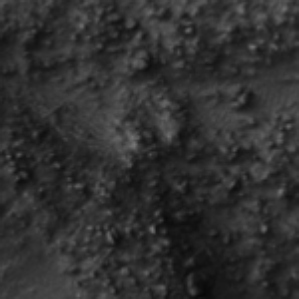
Label: frost